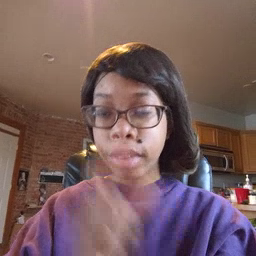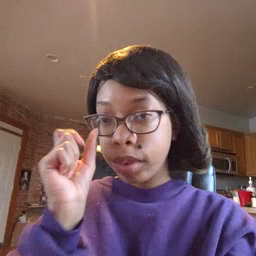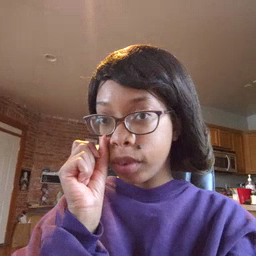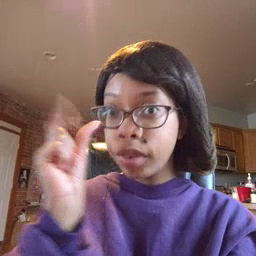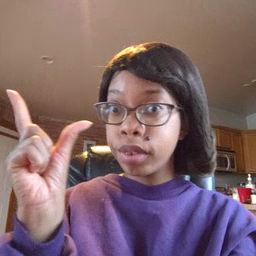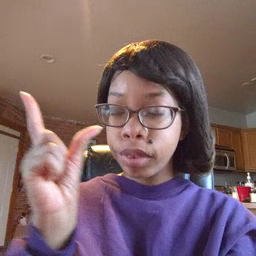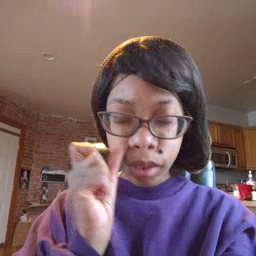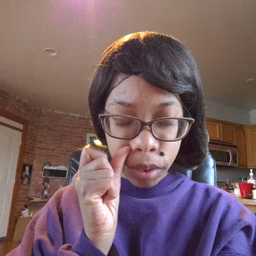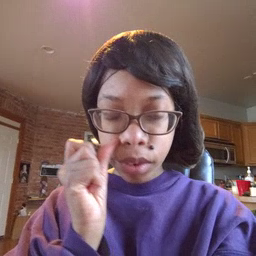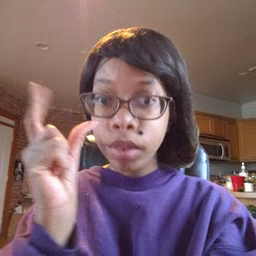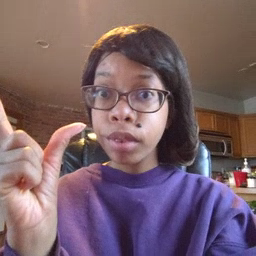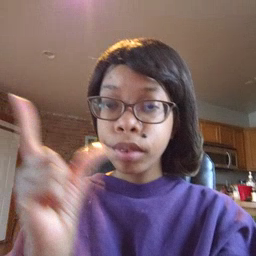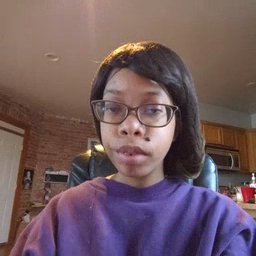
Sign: wake